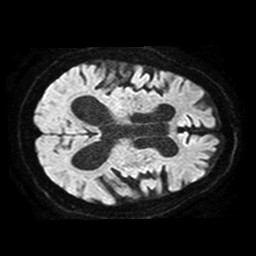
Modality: TRACE
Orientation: axial
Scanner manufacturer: philips
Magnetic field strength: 1.5 T
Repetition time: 3.681 s
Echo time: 0.09411 s